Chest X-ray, PA view. Patient: 31 years old, sex F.
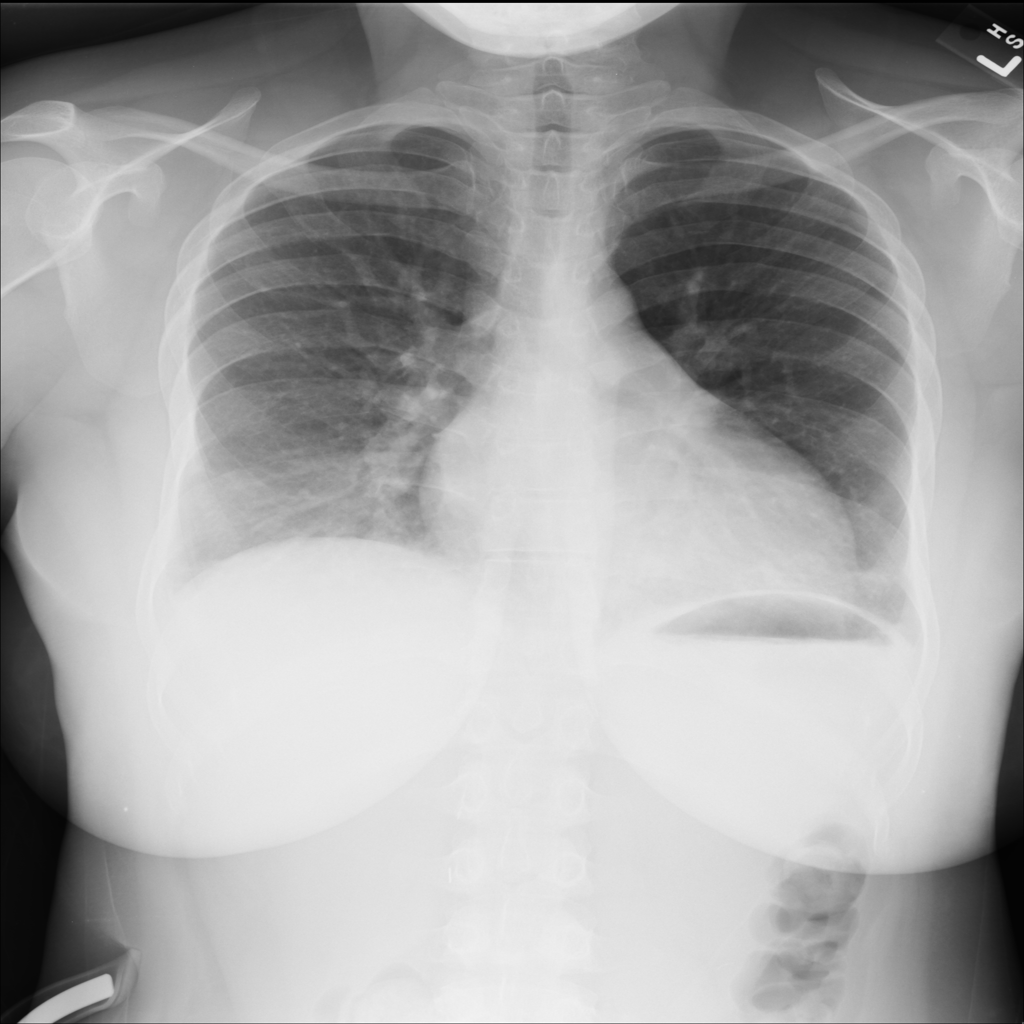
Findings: Cardiomegaly